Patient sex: M
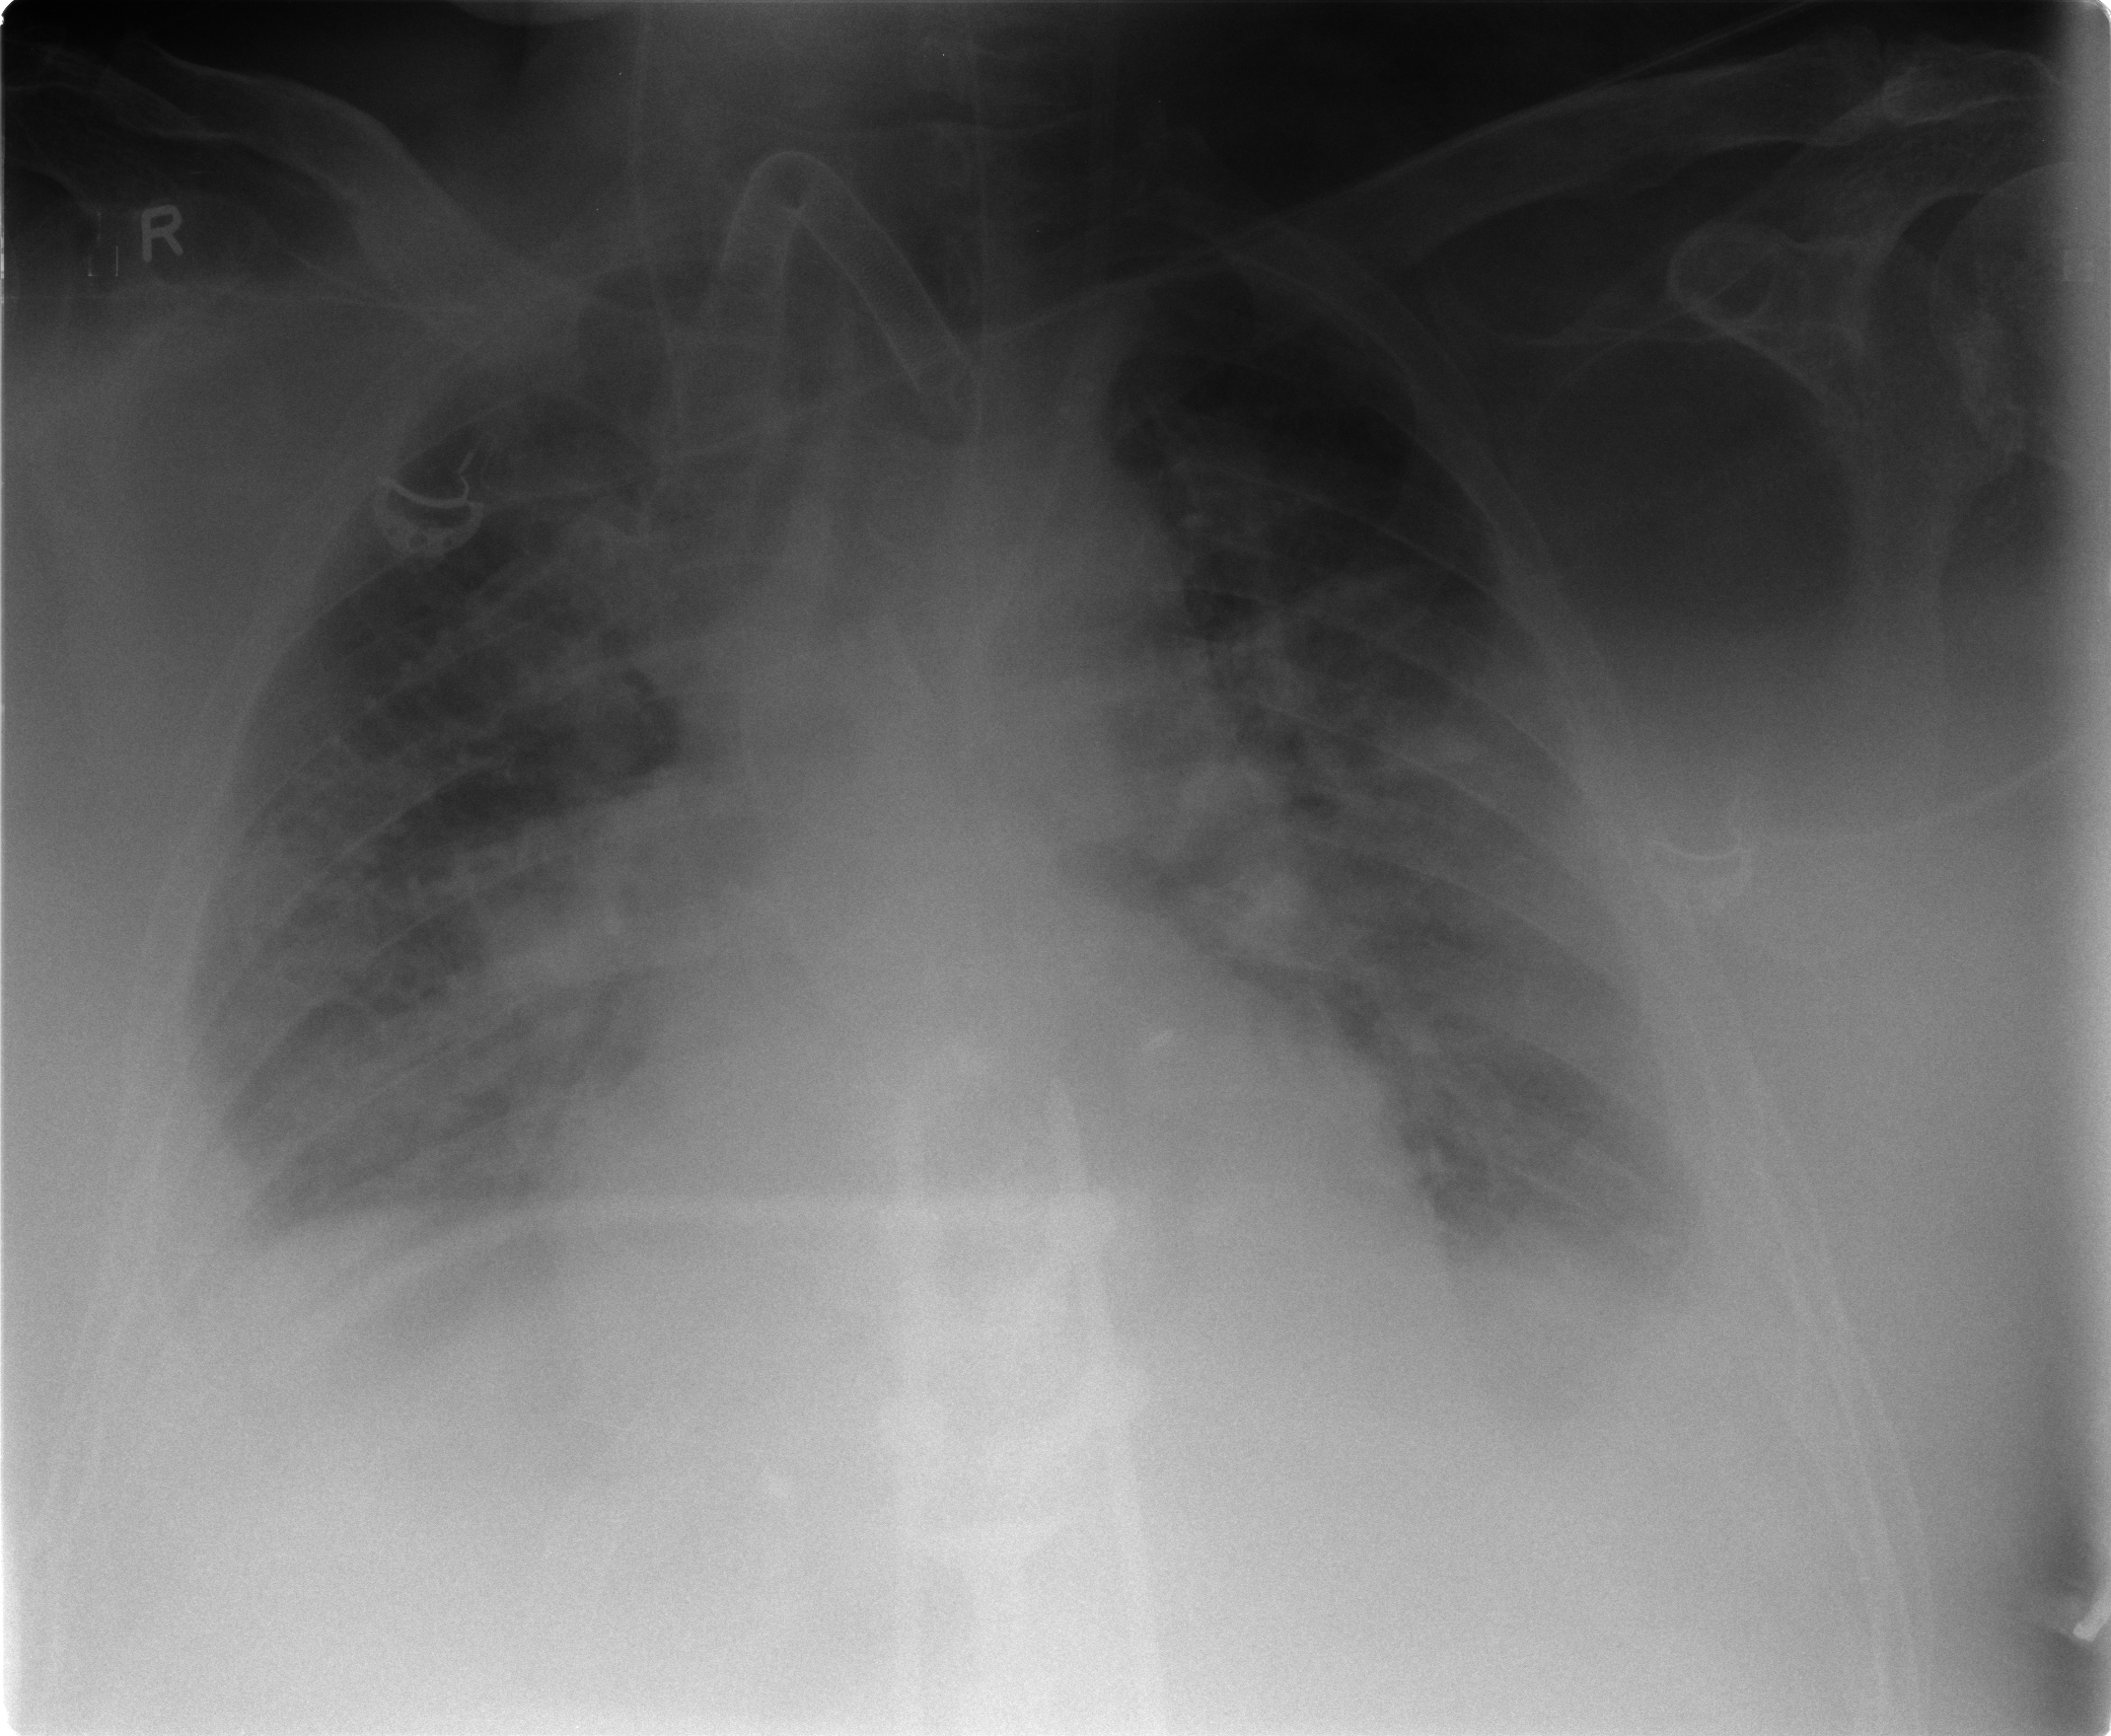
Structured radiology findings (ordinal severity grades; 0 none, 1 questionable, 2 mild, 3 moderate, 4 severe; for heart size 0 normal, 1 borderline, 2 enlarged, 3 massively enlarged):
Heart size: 2
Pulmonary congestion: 3
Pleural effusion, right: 1
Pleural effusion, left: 1
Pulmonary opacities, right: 3
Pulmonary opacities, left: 2
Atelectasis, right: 3
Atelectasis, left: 2